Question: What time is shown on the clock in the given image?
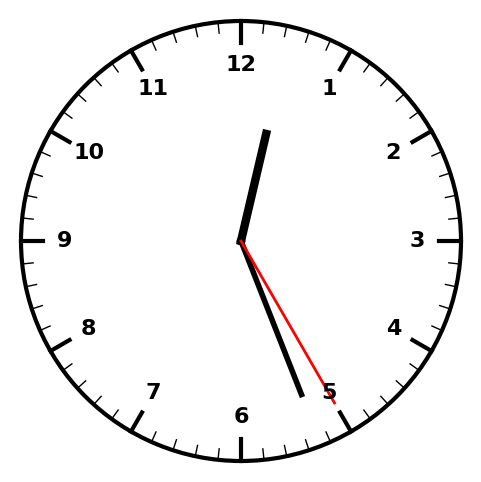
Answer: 12:26:25